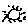
Label: sun